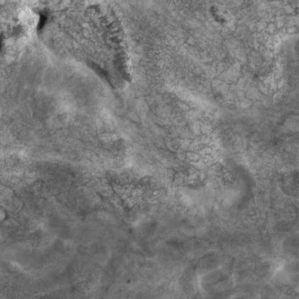
Label: non_frost